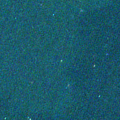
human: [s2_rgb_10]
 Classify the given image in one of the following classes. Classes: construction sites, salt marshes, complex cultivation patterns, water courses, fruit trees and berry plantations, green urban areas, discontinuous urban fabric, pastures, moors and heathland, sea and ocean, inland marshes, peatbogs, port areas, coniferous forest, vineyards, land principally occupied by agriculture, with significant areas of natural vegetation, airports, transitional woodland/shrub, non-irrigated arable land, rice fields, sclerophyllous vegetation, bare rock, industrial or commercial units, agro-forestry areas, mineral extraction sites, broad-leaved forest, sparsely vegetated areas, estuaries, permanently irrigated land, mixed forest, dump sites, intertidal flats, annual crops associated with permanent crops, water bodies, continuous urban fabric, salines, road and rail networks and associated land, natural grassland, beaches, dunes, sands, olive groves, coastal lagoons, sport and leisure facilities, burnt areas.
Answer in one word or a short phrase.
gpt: sea and ocean